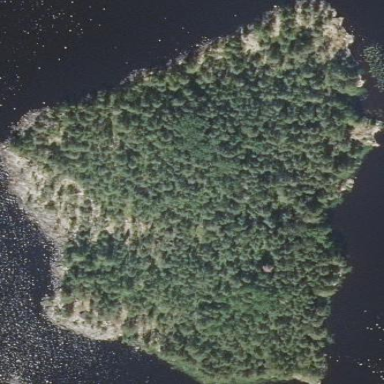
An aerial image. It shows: Islet surrounded by woodland.